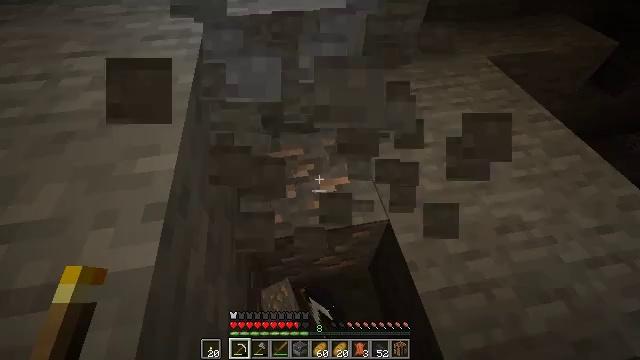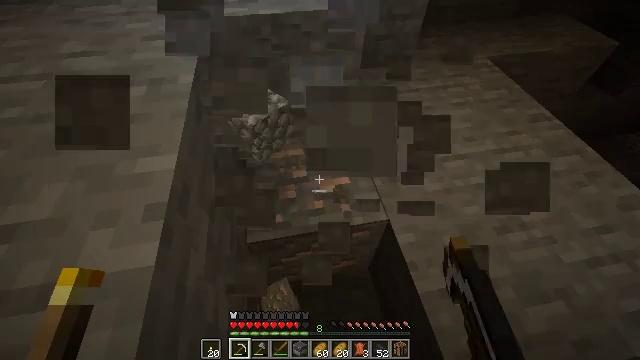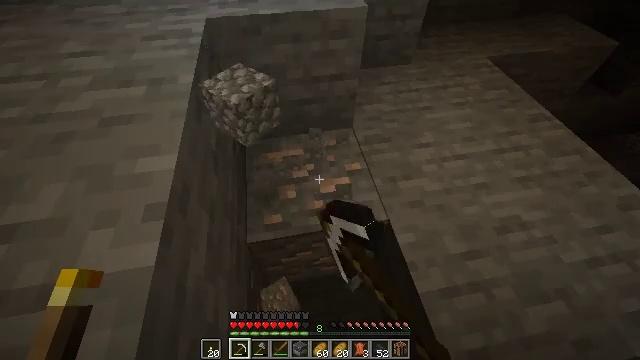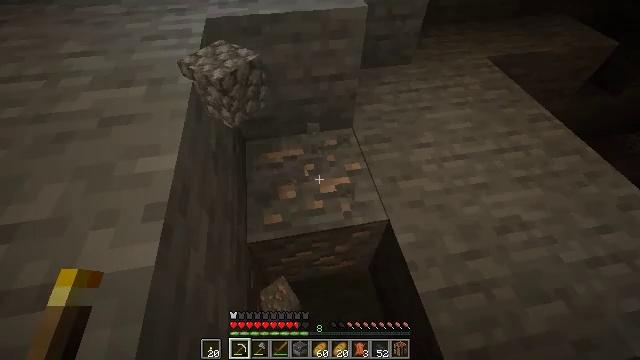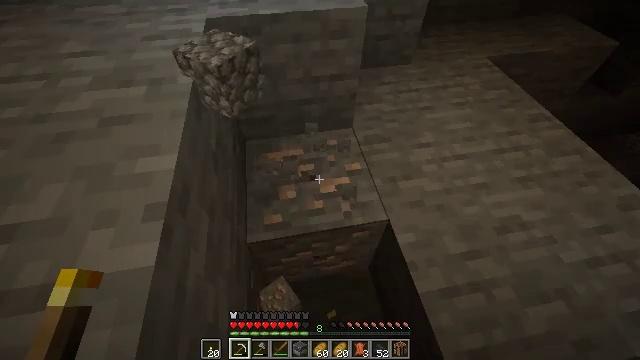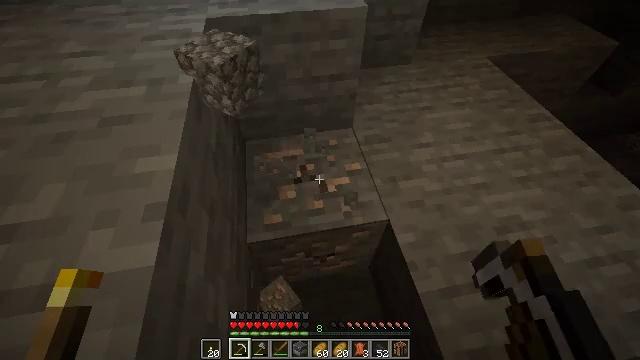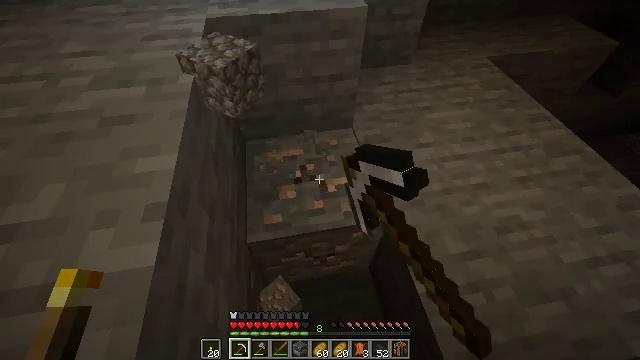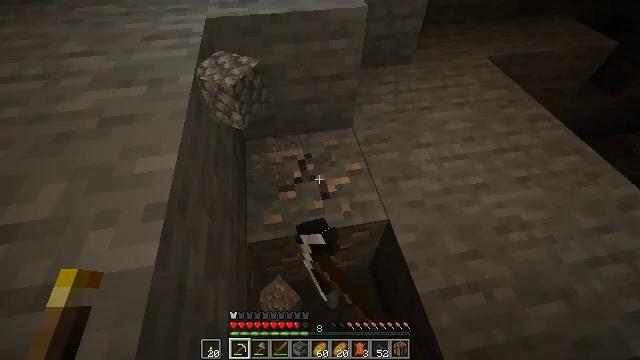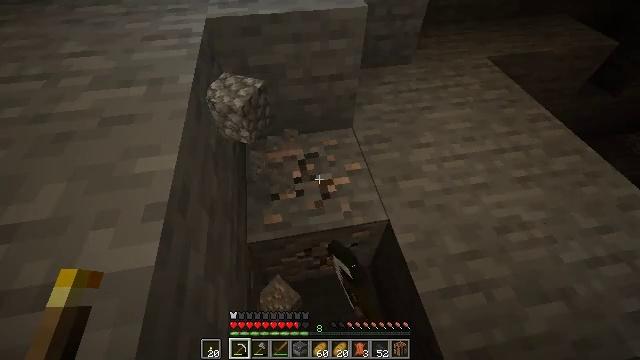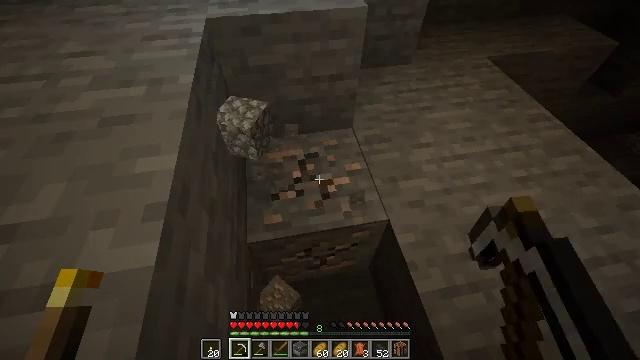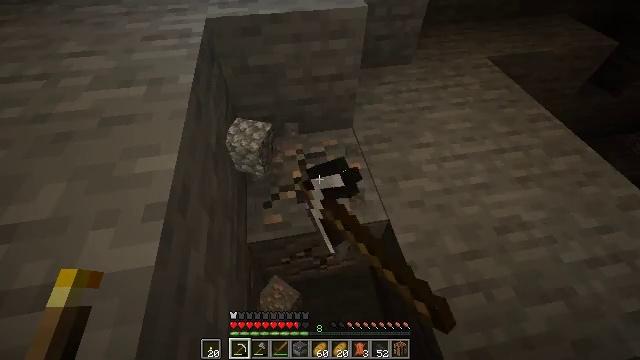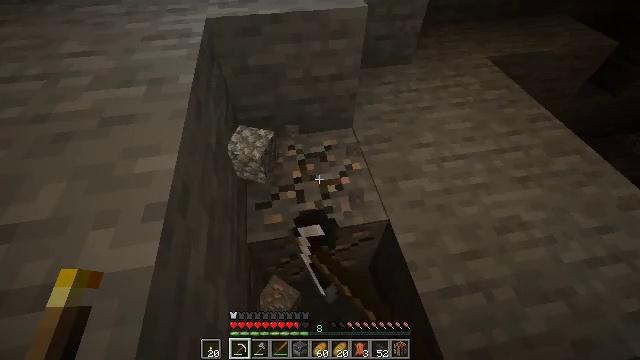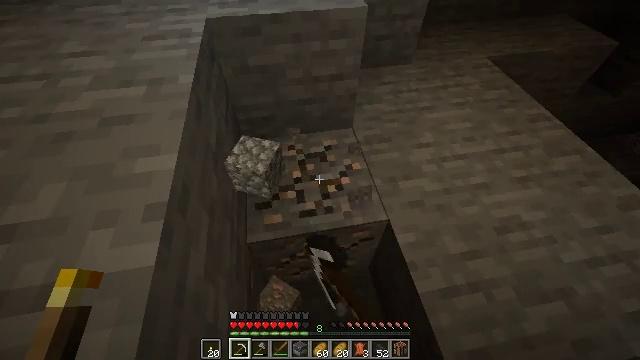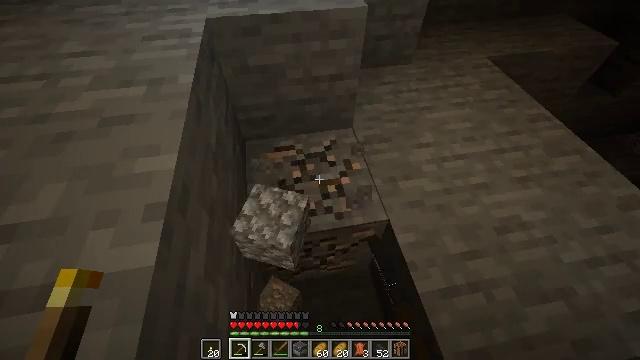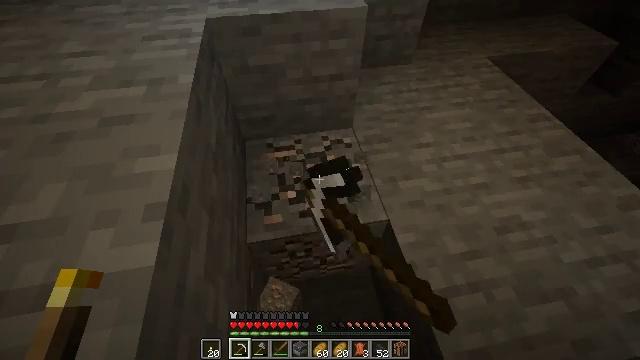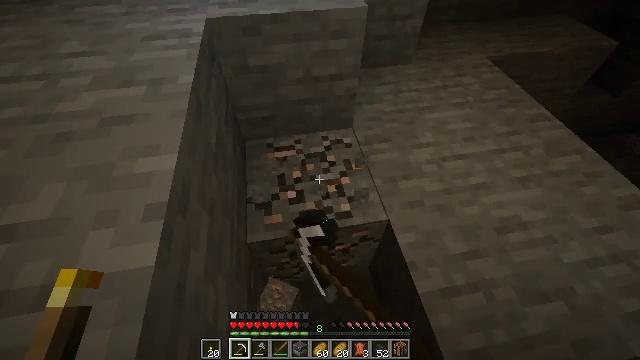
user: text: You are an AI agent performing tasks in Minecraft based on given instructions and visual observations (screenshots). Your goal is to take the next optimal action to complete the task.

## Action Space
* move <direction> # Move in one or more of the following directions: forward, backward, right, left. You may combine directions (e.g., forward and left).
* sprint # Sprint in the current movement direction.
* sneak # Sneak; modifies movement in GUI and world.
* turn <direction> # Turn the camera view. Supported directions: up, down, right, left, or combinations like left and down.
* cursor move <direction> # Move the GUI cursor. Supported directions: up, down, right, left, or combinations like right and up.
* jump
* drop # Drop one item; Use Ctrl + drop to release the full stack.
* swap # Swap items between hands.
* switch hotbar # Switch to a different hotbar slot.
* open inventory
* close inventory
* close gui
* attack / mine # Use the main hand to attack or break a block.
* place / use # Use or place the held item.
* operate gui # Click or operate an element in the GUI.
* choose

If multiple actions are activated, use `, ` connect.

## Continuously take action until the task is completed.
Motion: motion action
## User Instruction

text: Collect iron ore blocks.
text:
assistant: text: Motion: attack / mine
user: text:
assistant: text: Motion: attack / mine
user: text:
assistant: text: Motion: attack / mine
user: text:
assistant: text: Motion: attack / mine
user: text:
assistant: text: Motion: attack / mine
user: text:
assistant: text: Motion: attack / mine
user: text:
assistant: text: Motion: attack / mine
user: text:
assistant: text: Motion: attack / mine
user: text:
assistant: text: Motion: attack / mine
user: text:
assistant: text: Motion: attack / mine
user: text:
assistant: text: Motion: attack / mine
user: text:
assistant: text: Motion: attack / mine
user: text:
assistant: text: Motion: attack / mine
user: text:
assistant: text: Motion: attack / mine
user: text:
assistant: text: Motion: attack / mine
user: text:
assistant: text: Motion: attack / mine
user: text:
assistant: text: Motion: attack / mine
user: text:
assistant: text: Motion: attack / mine
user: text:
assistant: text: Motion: move forward, attack / mine
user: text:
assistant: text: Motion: move forward, attack / mine
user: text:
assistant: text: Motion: move forward, attack / mine
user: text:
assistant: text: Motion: move forward, attack / mine
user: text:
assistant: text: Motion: move forward, attack / mine
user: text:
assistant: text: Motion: move forward, turn right
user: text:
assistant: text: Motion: no_op
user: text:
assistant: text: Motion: no_op
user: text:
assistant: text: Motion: no_op
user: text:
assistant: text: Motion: no_op
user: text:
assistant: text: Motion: turn right and up
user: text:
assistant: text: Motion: turn right and up